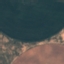
Land use / land cover: AnnualCrop